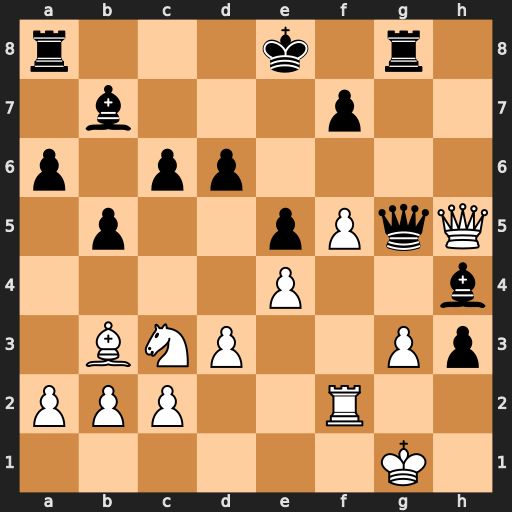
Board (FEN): r3k1r1/1b3p2/p1pp4/1p2pPqQ/4P2b/1BNP2Pp/PPP2R2/6K1
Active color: w
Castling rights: q
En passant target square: -
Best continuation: Qxf7+ Kd8 Qxg8+ Qxg8 Bxg8